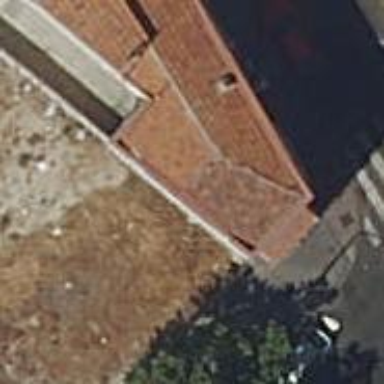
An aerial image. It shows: Restaurant.